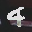
Label: 4